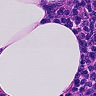
Metastatic tissue present: no